Field crop: tomato
Growth stage: 1
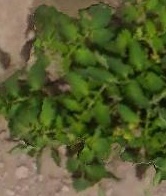
Species: tomato